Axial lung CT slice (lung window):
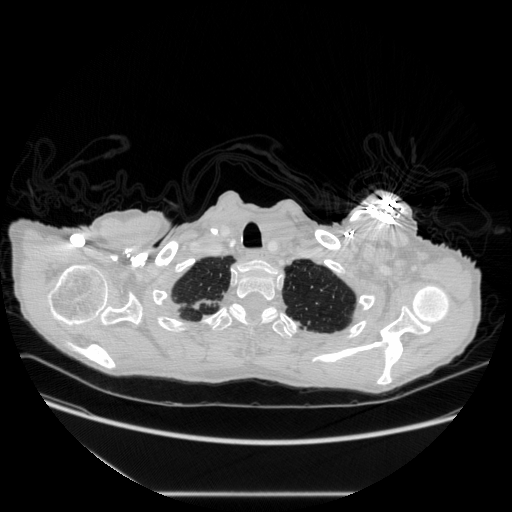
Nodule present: no